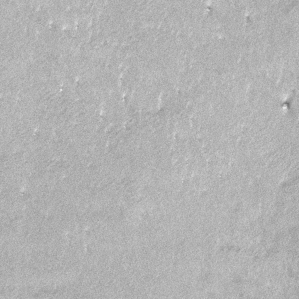
Label: frost